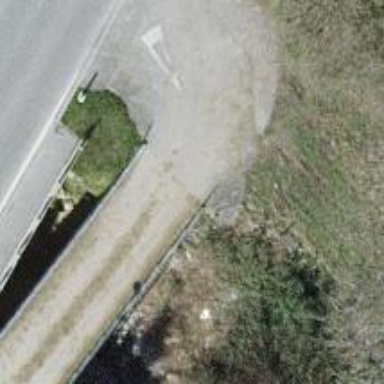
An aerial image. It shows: Service road that includes bridge.